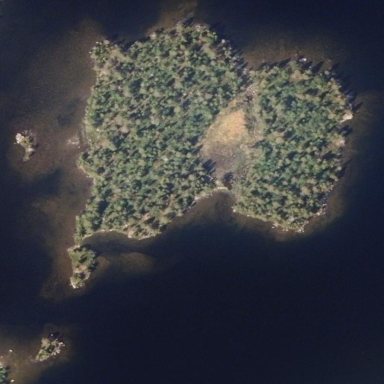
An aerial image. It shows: Islet.